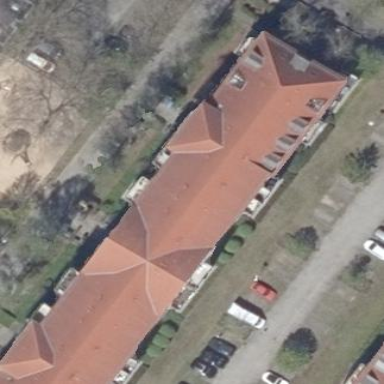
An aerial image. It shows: Hipped roof apartment building.